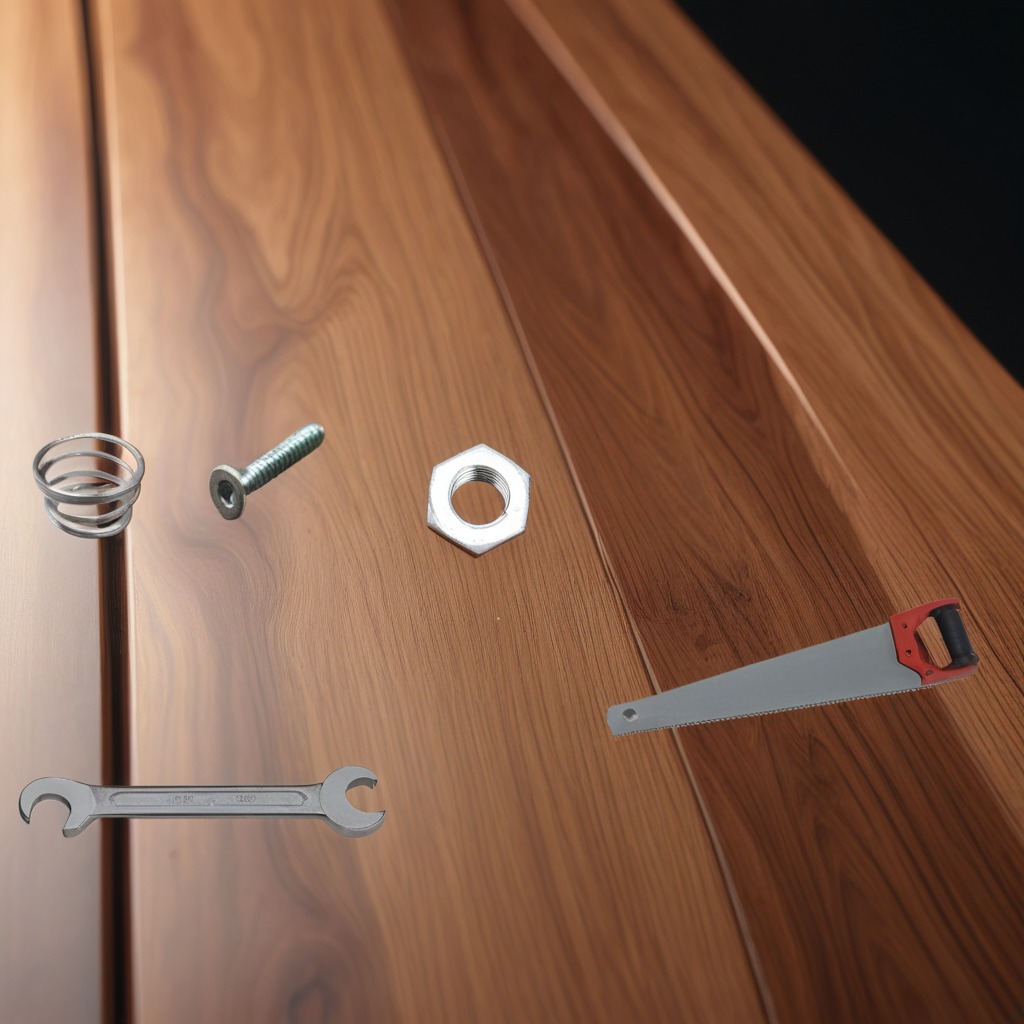
A metal machine screw, a coiled metal spring, a handheld metal saw, a metal nut, and a wrench are lying on a wooden table.